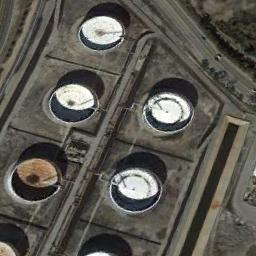
Label: storage tanks